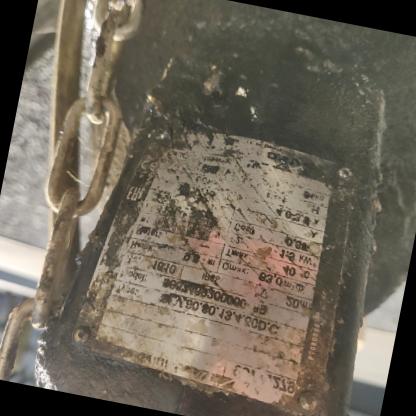
Klasa: tabliczka-znamionowa